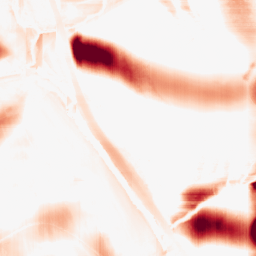
Category: morphological
Decomposition family: rolling_ball
Decomposition parameters: radius: 25
Upsampling method: bspline
Upsampling parameters: scale: 4
Upsampling scale: 4